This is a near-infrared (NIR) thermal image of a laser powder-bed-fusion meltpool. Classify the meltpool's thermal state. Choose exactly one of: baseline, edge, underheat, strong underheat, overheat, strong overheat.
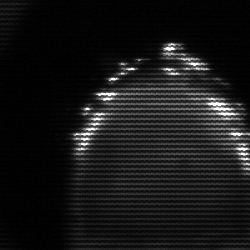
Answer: edge